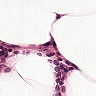
Metastatic tissue present: no